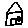
Label: house